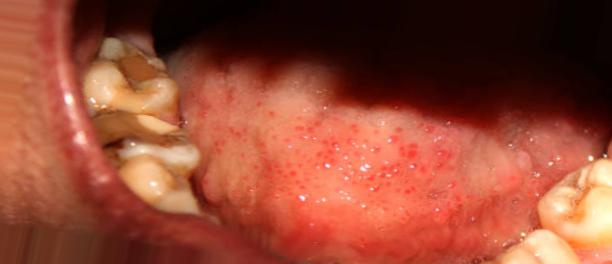
Condition: Caries